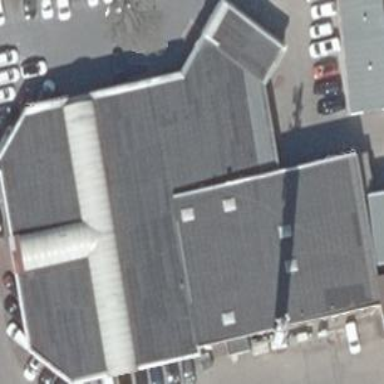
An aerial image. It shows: Flat roofed retail building with dark grey exterior. It is car shop.